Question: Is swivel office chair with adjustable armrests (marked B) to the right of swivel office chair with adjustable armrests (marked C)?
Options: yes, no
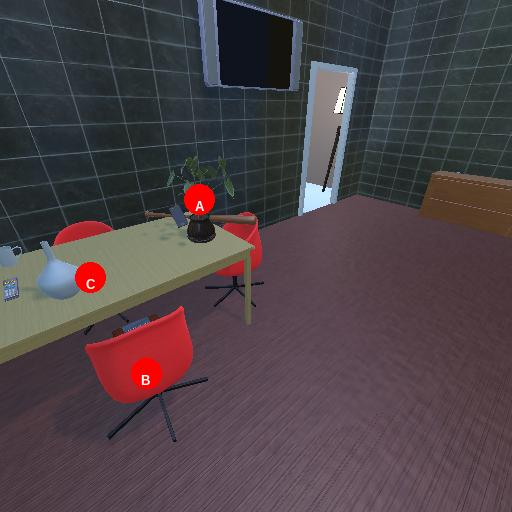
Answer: yes